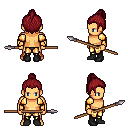
a pixel art fantasy rpg character, male body template, human, tanned skin, gold arm armor, gold greaves, brunette short topknot hairstyle, black shoes, spear, four views (front, back, left, right), 2x2 character sprite sheet, small pixel art, hard edges, no anti-aliasing